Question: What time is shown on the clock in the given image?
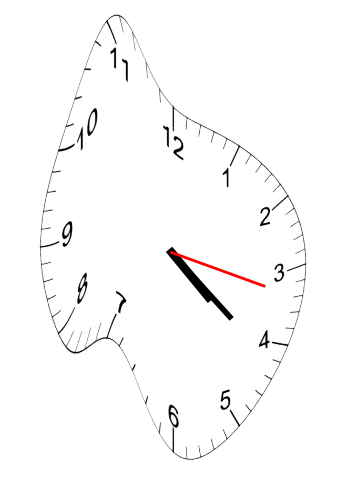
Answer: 04:21:17